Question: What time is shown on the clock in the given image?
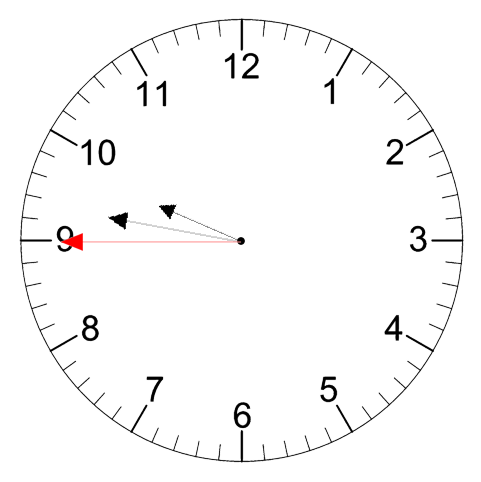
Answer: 09:46:45